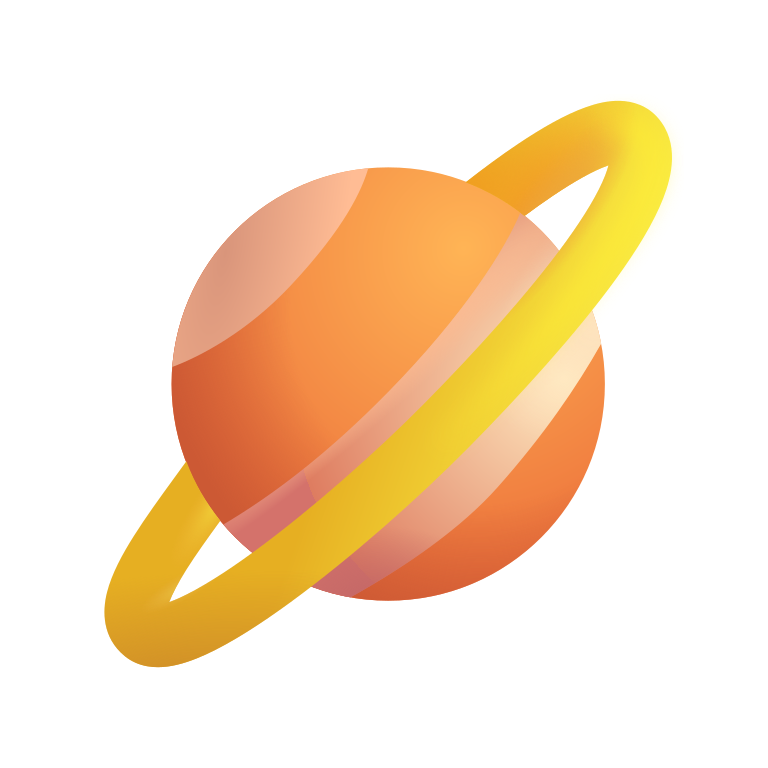
ringed planet color